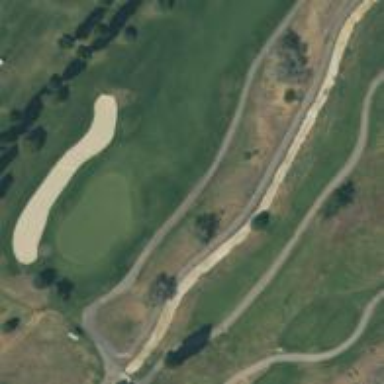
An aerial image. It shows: Golf cartpath that is also road path.